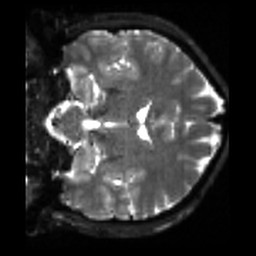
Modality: sbref
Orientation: coronal
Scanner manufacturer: siemens
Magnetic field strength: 3 T
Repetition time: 4 s
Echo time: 0.0594 s